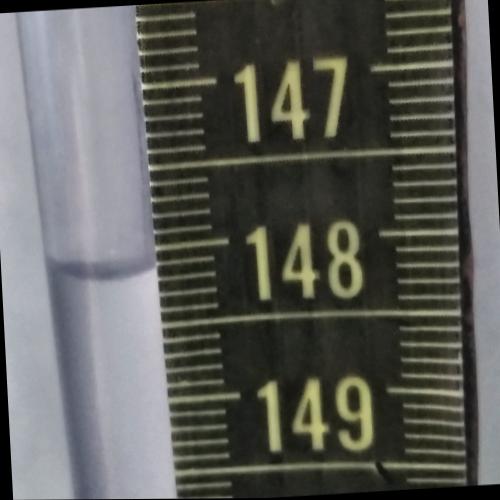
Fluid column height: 148.2 cm